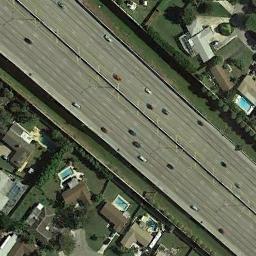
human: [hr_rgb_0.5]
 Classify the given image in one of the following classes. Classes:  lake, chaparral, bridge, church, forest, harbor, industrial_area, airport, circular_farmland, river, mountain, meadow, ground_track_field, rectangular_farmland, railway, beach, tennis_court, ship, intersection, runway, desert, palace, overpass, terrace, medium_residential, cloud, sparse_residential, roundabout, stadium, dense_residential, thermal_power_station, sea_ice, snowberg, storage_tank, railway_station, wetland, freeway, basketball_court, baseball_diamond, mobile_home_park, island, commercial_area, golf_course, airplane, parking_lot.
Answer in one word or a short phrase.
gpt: freeway